Question: I'm messing around with some audio stuff and the algorithm I'm trying to implement calls for a band-pass second-order FIR filter given by the equation
'''
H(z) = z - z^(-1)
'''
How do I implement such a bandpass filter in C?
I have raw audio data as well as an FFT on that audio data available to me, but I'm still not sure how to implement this filter, neither am I sure exactly what the equation means.
In the image below, I am trying to implement HF3:

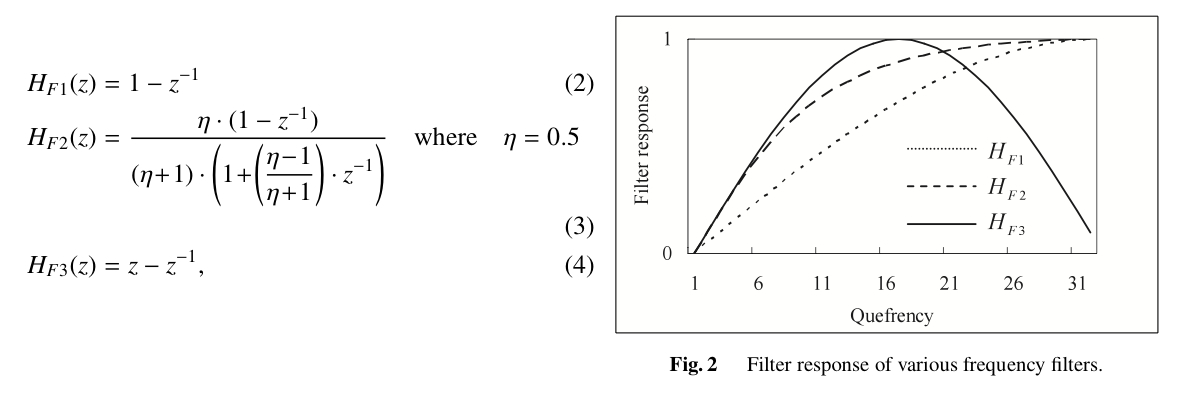
Answer: 'z^-1' is a unit (one sample) delay, 'z' is one sample into the future. So your filter output at sample 'i' depends on input samples at 'i-1' and 'i+1'. (In general you can think of 'z^-n' is an n sample delay.)
If you have time domain samples in an input buffer 'x[]', and you want to filter these samples to an an output buffer 'y[]', then you would implement the given transfer function like this:
'''
y[i] = x[i+1] - x[i-1]
'''
E.g. in C you might process a buffer of N samples like this:
'''
for (i = 1; i < N - 1; ++i)
{
y[i] = x[i + 1] - x[i - 1];
}
'''
This is a very simple first-order non-recursive high pass filter - it has zeroes at +1 and -1, so the magnitude response is zero at DC (0) and at Nyquist (Fs / 2), and it peaks at Fs / 4. So it's a very broad bandpass filter.